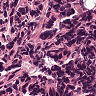
Metastatic tissue present: no